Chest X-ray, AP view. Patient: 59 years old, sex M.
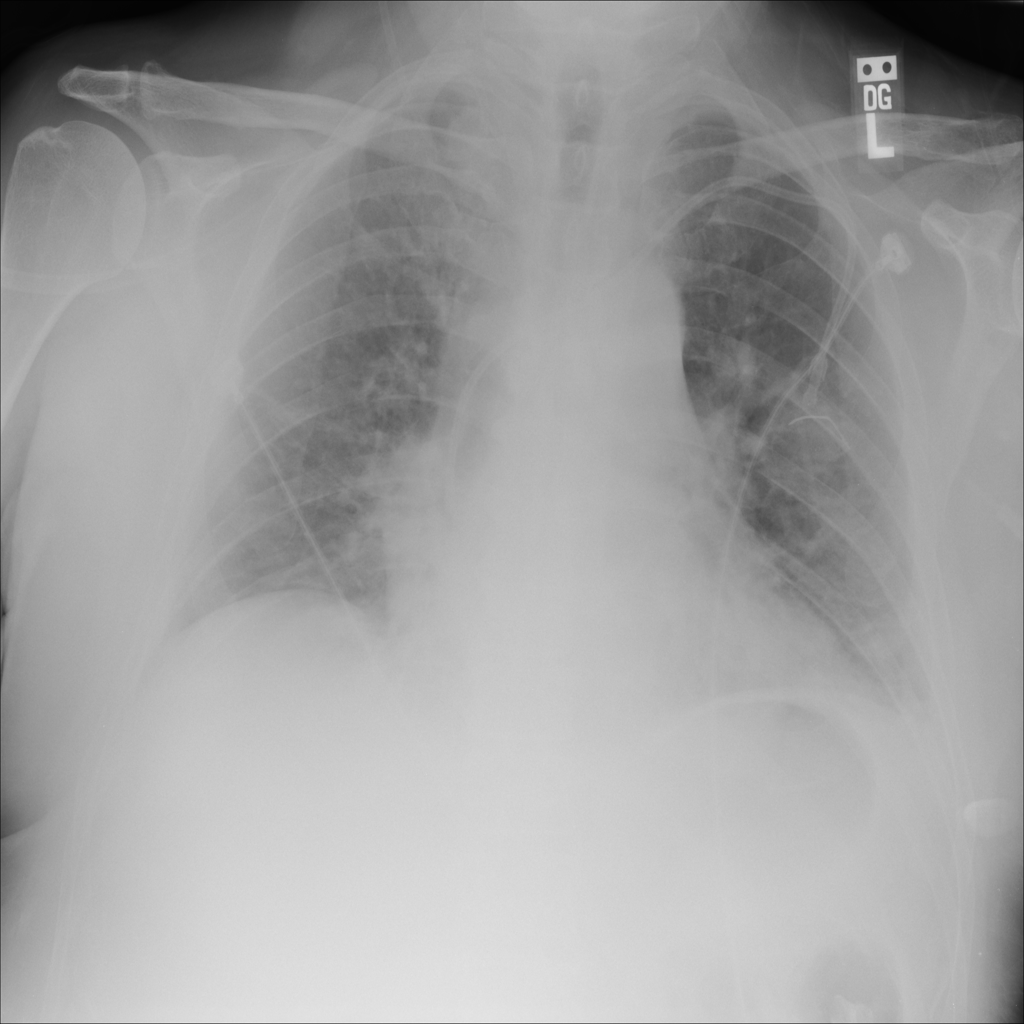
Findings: No Finding